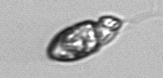
Label: Katodinium_or_Torodinium